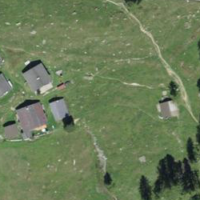
EUNIS habitat code: 23
Species observed at this site:
Plebejus argus
Phoenicurus ochruros
Rumex alpinus
Motacilla alba